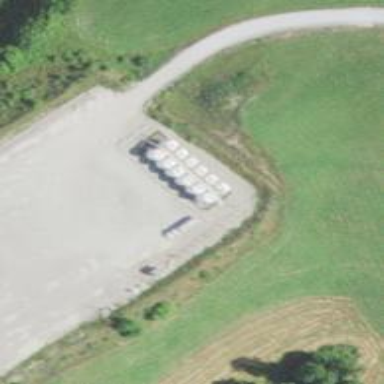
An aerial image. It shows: Storage tank with man-made structure.